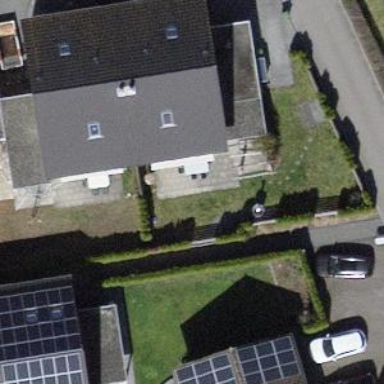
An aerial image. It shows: Semi-detached house.